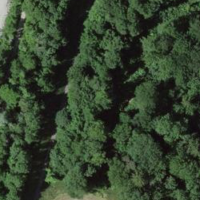
EUNIS habitat code: 43
Species observed at this site:
Allium ursinum